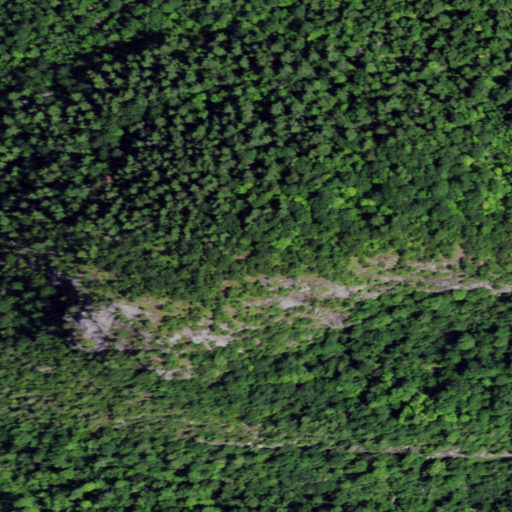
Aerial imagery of mountain in New York named Sugarloaf Mountain containing deciduous forest, mixed forest, evergreen forest, and shrub